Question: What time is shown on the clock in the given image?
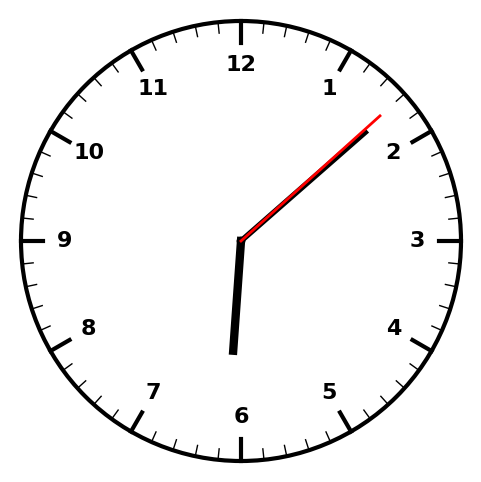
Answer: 06:08:08